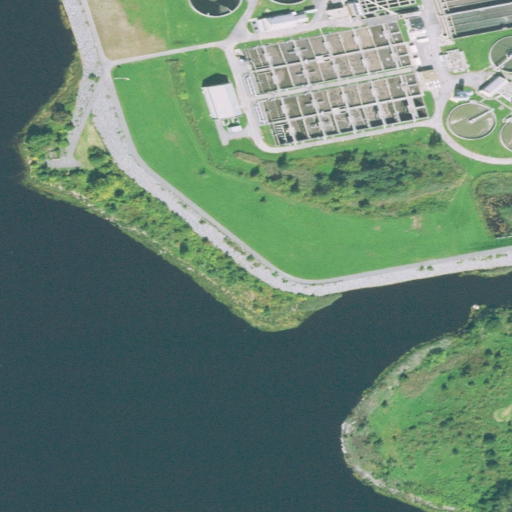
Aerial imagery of cape in Rhode Island named Bucklin Point containing open water, high intensity development, medium intensity development, low intensity development, herbaceous wetlands, deciduous forest, grassland, open development, and barren land